Question: I have started to create a website design with bootstrap and need some help. I got 6 containers that I need to arrange (and scale) for different screen sizes but I cant get it to work.
I want different designs for screen with (in pixels):
- - - -
I want to arrange my page components as the following image:

How can I do this? Do I need to create 4 different layouts and use the hidden- classes to determent what layout to show? That seems like a lot of work when updating the content. Or can I do it with some bootstrap black magic?
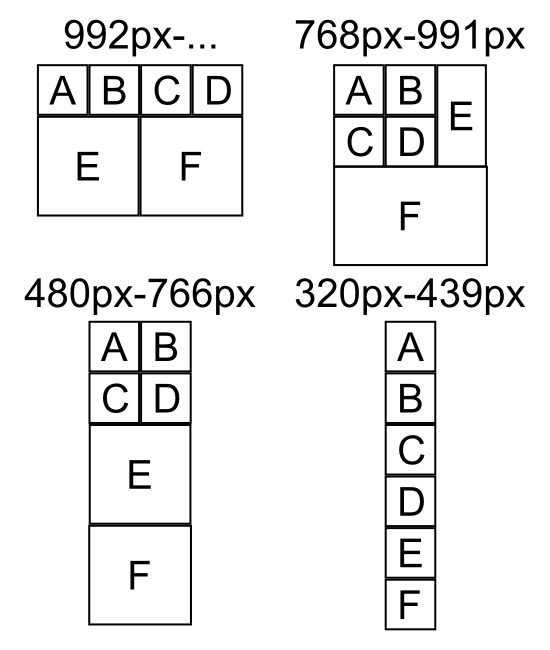
Answer: What bootstrap are you using?
Ill help you anyway. Assuming your using 3.2.0...
<URL>
'''
<div class="container-fluid">
<div class="row">
<div class="col-lg-12 col-md-8 col-sm-12 col-xs-12">
<div class="row">
<div class="col-lg-3 col-md-6 col-sm-6 col-xs-12"></div>
<div class="col-lg-3 col-md-6 col-sm-6 col-xs-12"></div>
<div class="col-lg-3 col-md-6 col-sm-6 col-xs-12"></div>
<div class="col-lg-3 col-md-6 col-sm-6 col-xs-12"></div>
</div>
</div>
<div class="col-lg-6 col-md-4 col-sm-12 col-xs-12">
<div class="row">
<div class="col-lg-6 col-md-12 col-sm-12 col-xs-12"></div>
</div>
</div>
<div class="col-lg-6 col-md-12 col-sm-12 col-xs-12">
<div class="row">
<div class="col-lg-6 col-md-12 col-sm-12 col-xs-12"></div>
</div>
</div>
</div>
</div>
'''